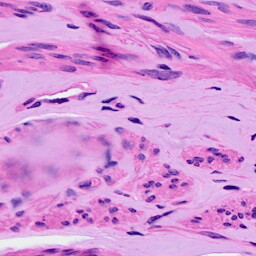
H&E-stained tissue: Ovarian